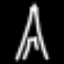
Label: The Eiffel Tower